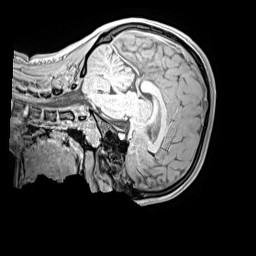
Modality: MP2RAGE
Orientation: sagittal
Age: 12
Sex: female
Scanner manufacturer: siemens
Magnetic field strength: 3 T
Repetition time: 4 s
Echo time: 0.00299 s